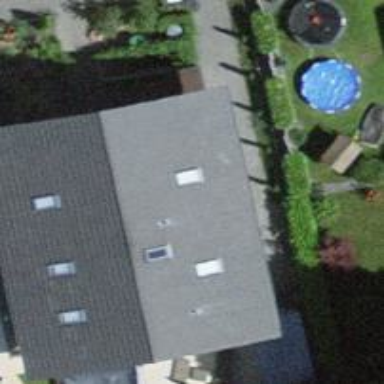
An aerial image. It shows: House with gabled roof that runs across the building.